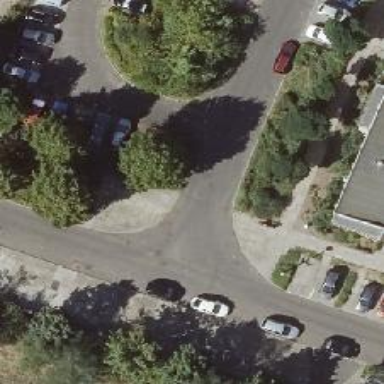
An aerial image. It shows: Unmarked crossing on the road.